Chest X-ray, PA view. Patient: 60 years old, sex F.
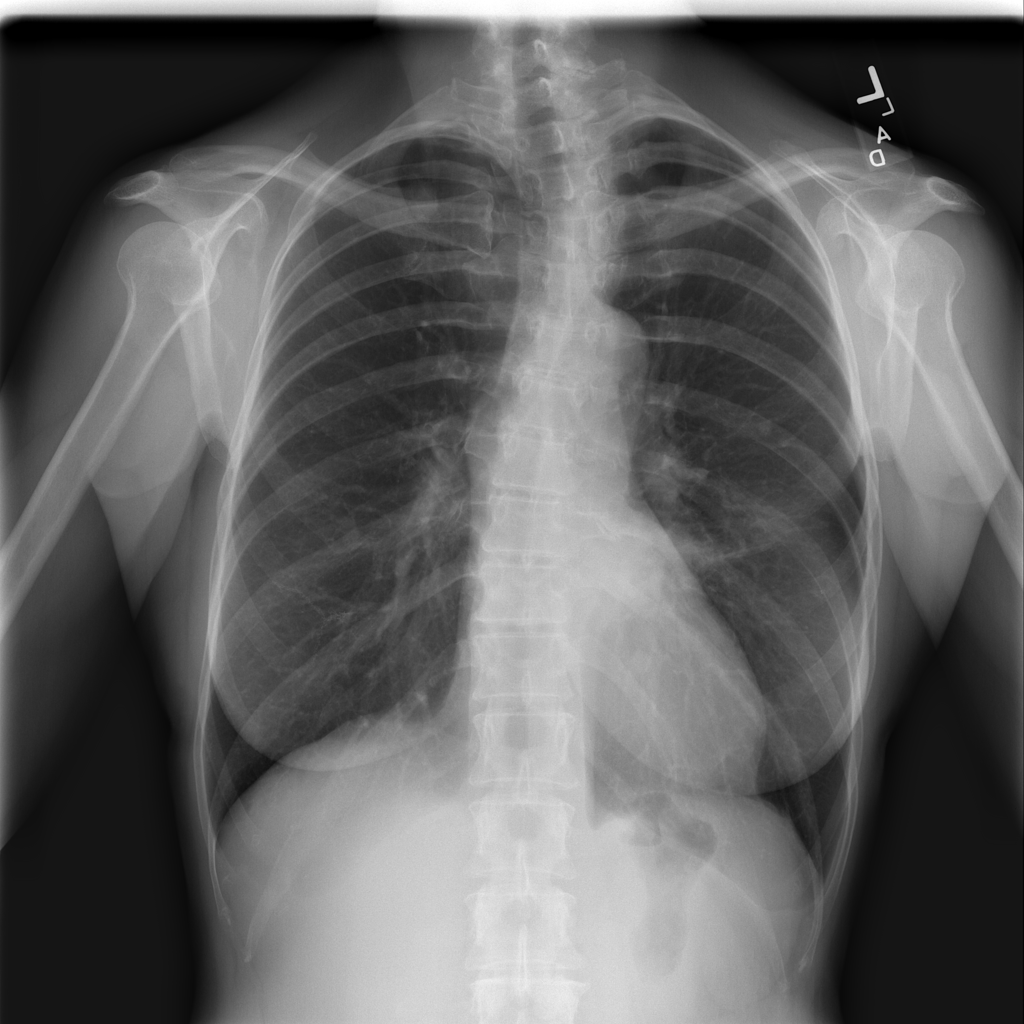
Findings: Nodule